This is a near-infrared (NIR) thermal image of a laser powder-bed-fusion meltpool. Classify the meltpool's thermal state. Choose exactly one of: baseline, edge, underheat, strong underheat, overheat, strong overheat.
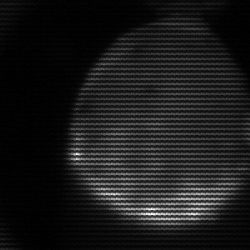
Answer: edge